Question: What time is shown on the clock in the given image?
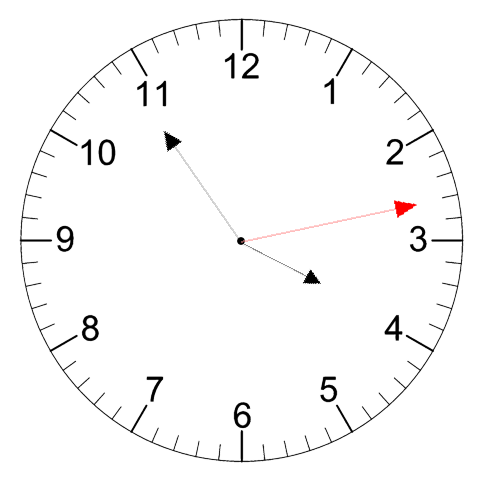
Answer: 03:54:13